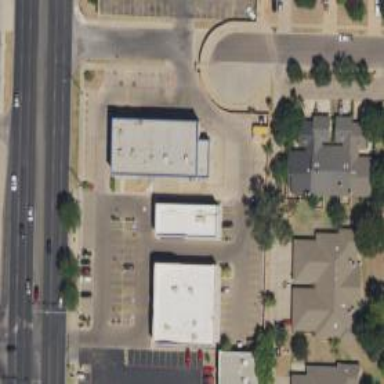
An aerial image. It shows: Parking space.